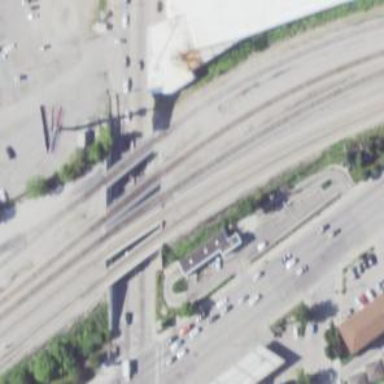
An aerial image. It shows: Railway bridge with electrified lines.